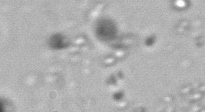
Label: Phaeocystis_debris